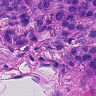
Metastatic tissue present: yes